Question: I made a little script in Python with 'tkinter' and when I want to change the label with the results of the script, brackets are shown on each part of the results, between string variable and float.
'''
# tant que v n'est pas egale aux nombre de valeurs
# dans la liste le programme se repete
while v < len(portail_x):
# calcule de distance entre deux points avec la formule
# \sqrt{(x_{b}-x_{a})2+(y_{b}-y_{a})2}=\overrightarrow{AB}
p1 = sqrt((xj - portail_x[v]) ** 2 + (yj - portail_y[v]) ** 2)
v = v + 1
# les distances sont misent dans une nouvelle liste
portail_total_distance.append(p1)
# definition d'une nouvelle liste
nouv_portail_total_distance = portail_total_distance[:]
# classement des valeurs de la nouvelle liste
# dans l'ordre croissant
nouv_portail_total_distance.sort(reverse=False)
# definition de l'indice pour trouver la plus petite distance dans la liste triee
coor = portail_total_distance.index(nouv_portail_total_distance[0])
# affichage de la reponse
phrase_rep1.set((
'Le portail le plus proche de toi est a',
nouv_portail_total_distance[0],
'blocks de ta position'
))
# affichage de la reponse
phrase_rep2.set((
'Le portail se trouve aux coodonnee X',
portail_x[coor],
'et y',
portail_y[coor]
))
'''
And the result is this: brackets '{}' are in the text on the window and I don't know how to remove them:

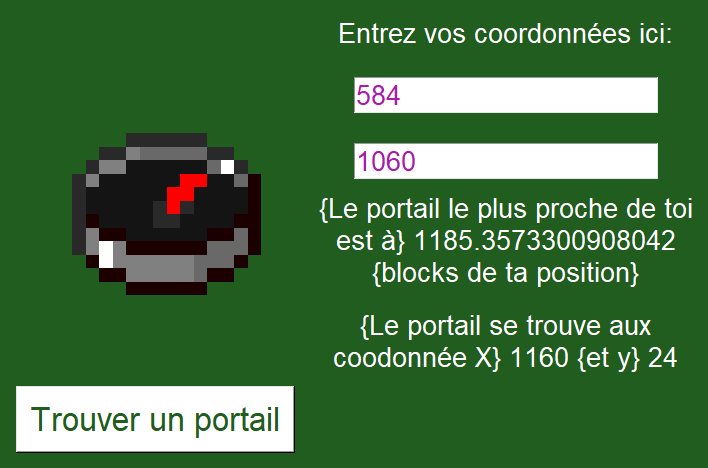
Answer: You should set the value of the label to a single string expression. Either compose it beforehand or do it right in the '.set()' call:
'''
# affichage de la reponse
phrase_rep1.set(f'Le portail le plus proche de toi est a {nouv_portail_total_distance[0]} blocks de ta position')
# affichage de la reponse
phrase_rep2.set(f'Le portail se trouve aux coodonnee X {portail_x[coor]} et y {portail_y[coor]}')
'''